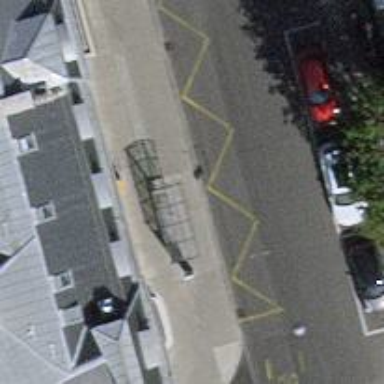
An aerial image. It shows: Bus stop for trolleybuses with designated stop position for public transport.